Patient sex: M
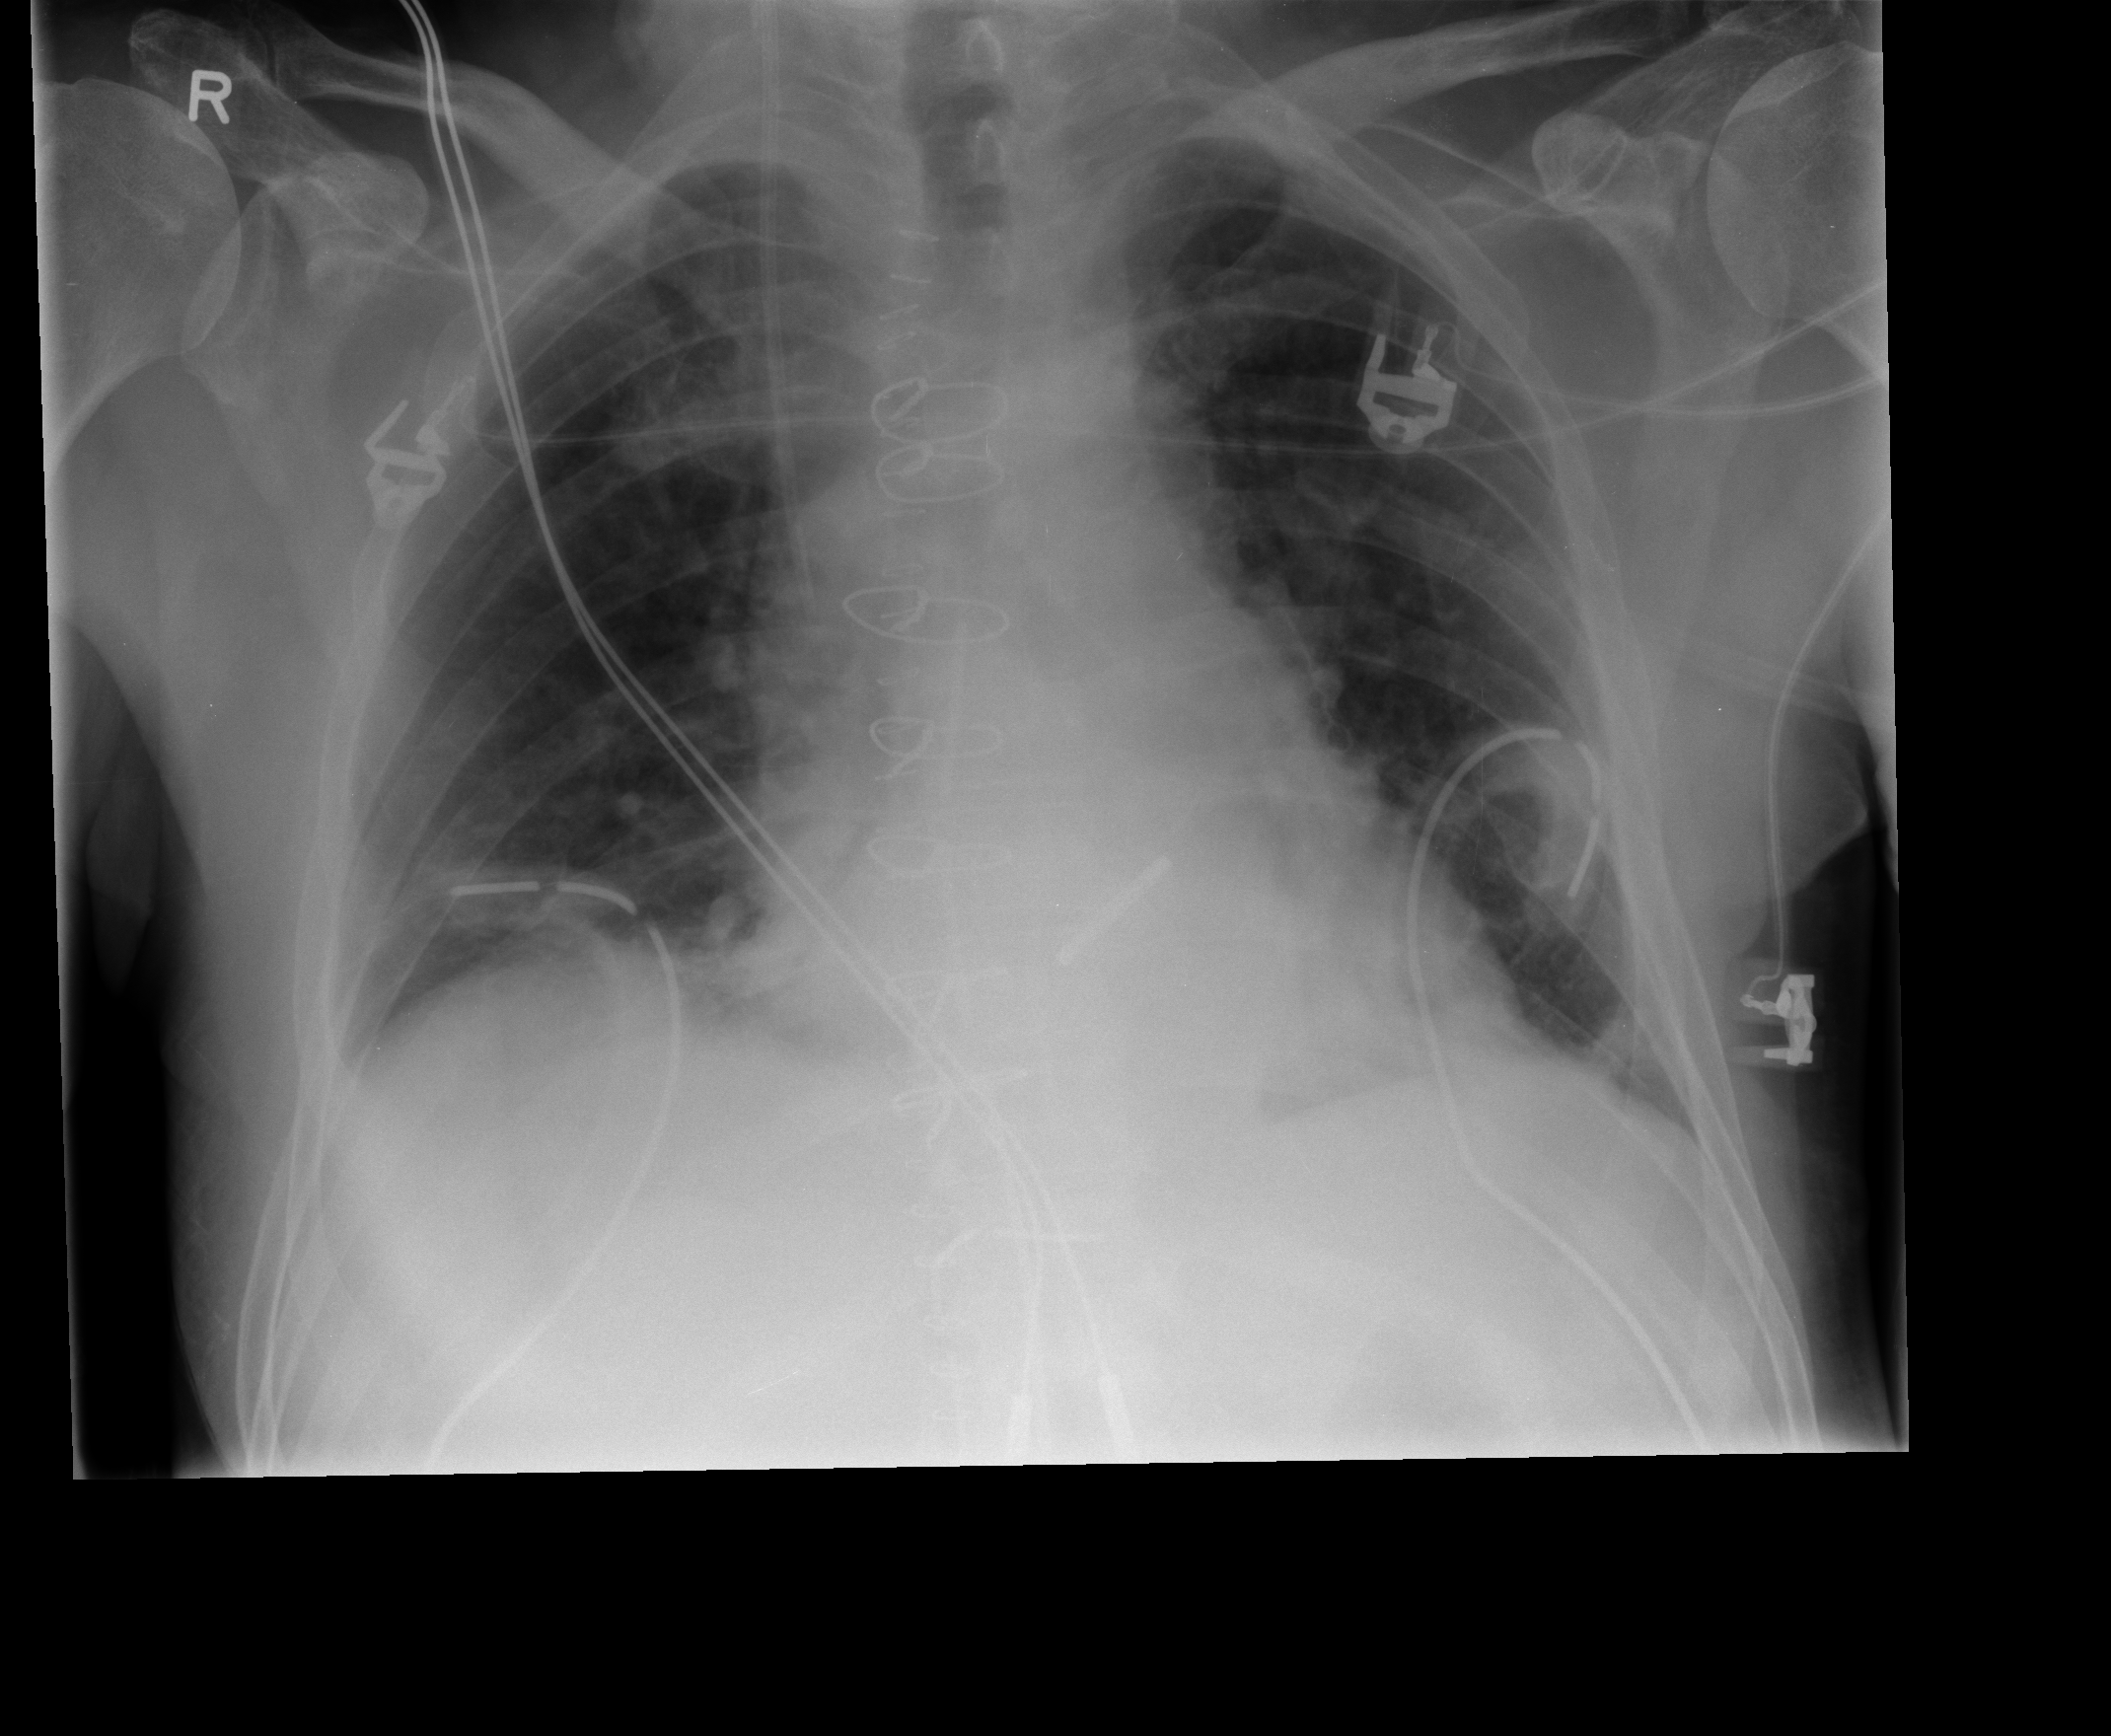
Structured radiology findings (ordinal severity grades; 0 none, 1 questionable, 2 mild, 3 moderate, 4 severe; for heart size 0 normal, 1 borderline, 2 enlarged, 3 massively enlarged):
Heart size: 0
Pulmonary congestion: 2
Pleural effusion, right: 1
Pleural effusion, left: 0
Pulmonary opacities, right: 0
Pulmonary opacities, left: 0
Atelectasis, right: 1
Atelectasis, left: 1